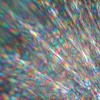
Label: sunburn